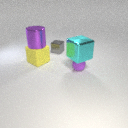
small purple rubber sphere to the right of small gray metal cube